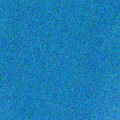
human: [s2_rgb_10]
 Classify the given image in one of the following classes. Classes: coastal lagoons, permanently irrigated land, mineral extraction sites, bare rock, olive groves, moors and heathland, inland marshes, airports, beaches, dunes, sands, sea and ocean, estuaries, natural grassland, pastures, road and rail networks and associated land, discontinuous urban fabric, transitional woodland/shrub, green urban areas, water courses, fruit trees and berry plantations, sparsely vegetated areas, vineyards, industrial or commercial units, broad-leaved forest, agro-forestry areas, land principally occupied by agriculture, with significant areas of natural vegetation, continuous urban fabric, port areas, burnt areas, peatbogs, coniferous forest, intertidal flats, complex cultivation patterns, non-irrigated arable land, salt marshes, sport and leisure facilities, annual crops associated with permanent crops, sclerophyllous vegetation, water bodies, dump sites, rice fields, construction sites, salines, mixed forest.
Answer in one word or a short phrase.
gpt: sea and ocean